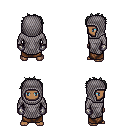
a pixel art fantasy rpg character, male body template, human, dark skin, chain mail, robe skirt, gray bedhead hairstyle, chain hood, metal gloves, four views (front, back, left, right), 2x2 character sprite sheet, small pixel art, hard edges, no anti-aliasing